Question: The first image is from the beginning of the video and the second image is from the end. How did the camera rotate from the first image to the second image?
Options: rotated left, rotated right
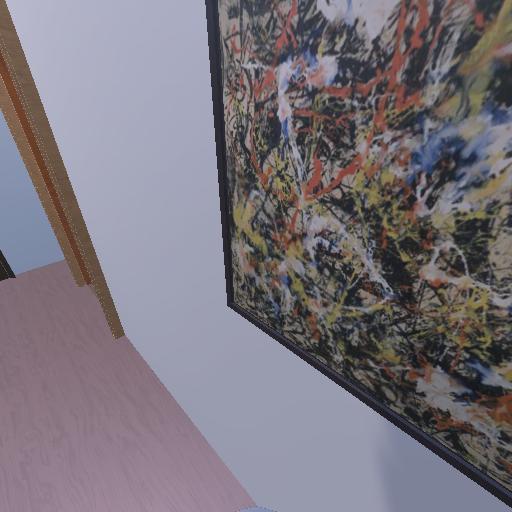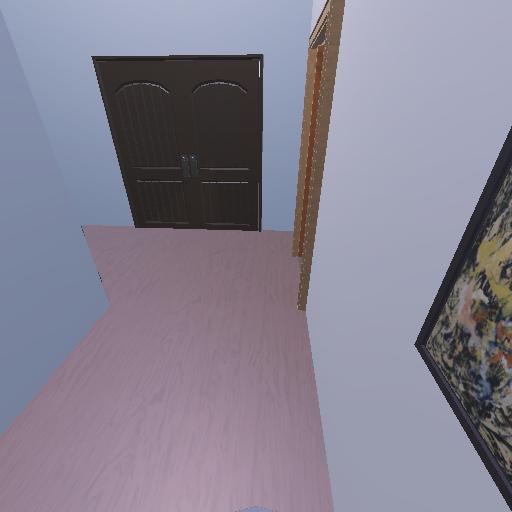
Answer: rotated left